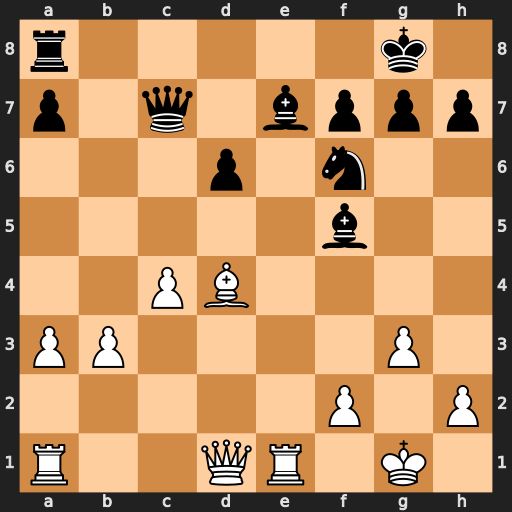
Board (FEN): r5k1/p1q1bppp/3p1n2/5b2/2PB4/PP4P1/5P1P/R2QR1K1
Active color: w
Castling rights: -
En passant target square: -
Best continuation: Qf3 Be4 Rxe4 Nxe4 Qxe4